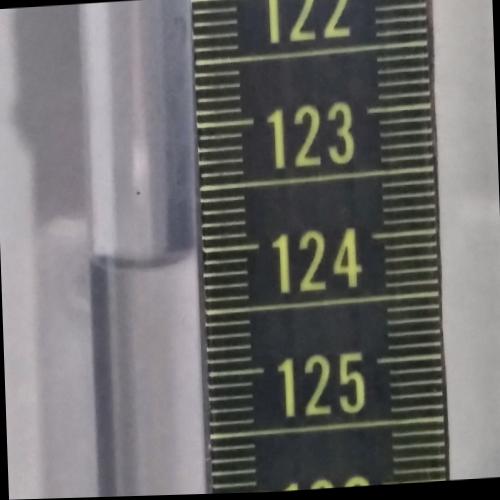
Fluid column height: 142.1 cm